Question: Count the number of objects in the diagram.
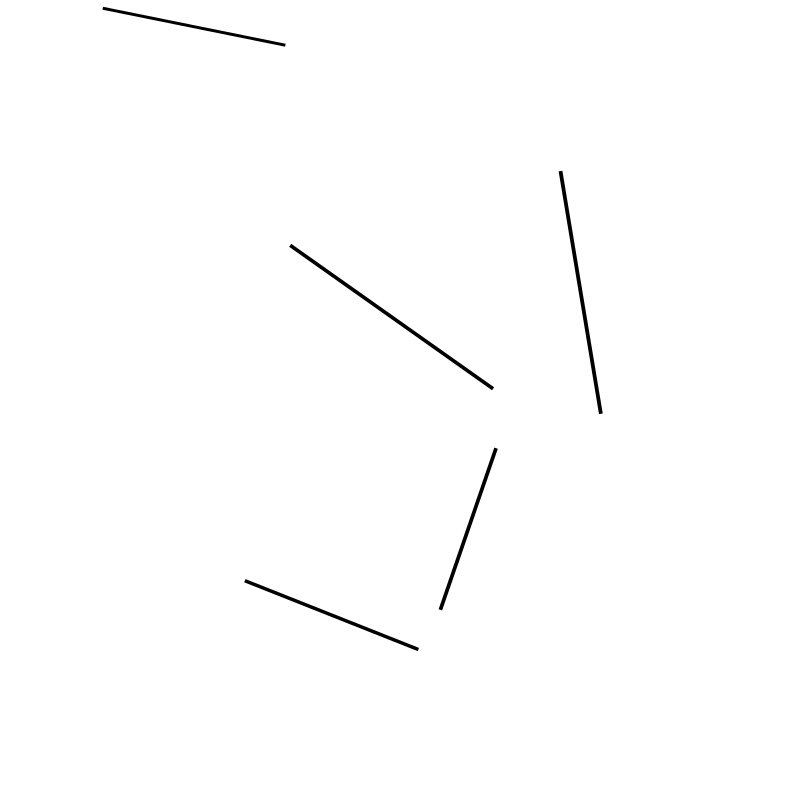
Answer: 5